Field crop: maize
Growth stage: 1
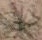
Species: salsola